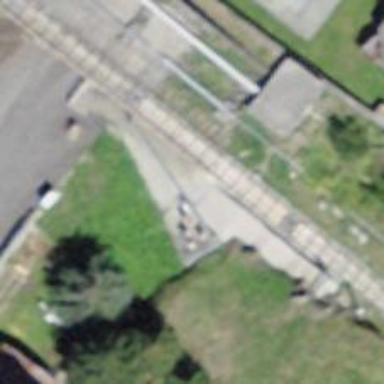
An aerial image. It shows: Railway halt.